Question: I am trying to analyze the java application using VisualVM tool and am getting the following statistics.
.
What I don't understand is why my app is utilizing approx 100% of CPU, and what are the ways I can detect and resolve memory-related issues in java application.
The project is developed on Spring Boot and is deployed on Apache Tomcat Server.
Thanks.
Edit:
My project used to utilize a max of 30% of CPU but now it's utilizing 100% and because of it most of the APIs are taking a lot of time to respond.
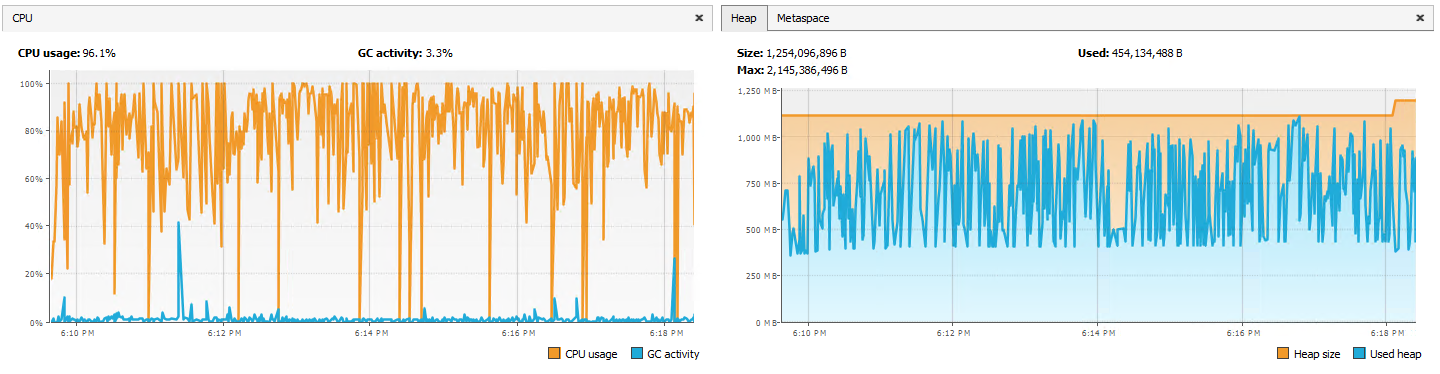
Answer: You could use a Profiling tool like JProfiler or VisualVM to analyze what your application is doing at that time. You could also connect a debugger and just "pause" the threads, that's a hack that may give you some hint on where to look for what is actually happening.
From your screenshot I'm not really seeing any memory specific issues, but using a profiling tool will also allow you to analyze which classes have instances with allocated memory.